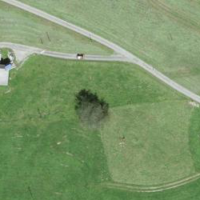
EUNIS habitat code: 25
Species observed at this site:
Lanius collurio